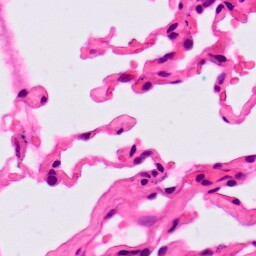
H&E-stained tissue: Lung